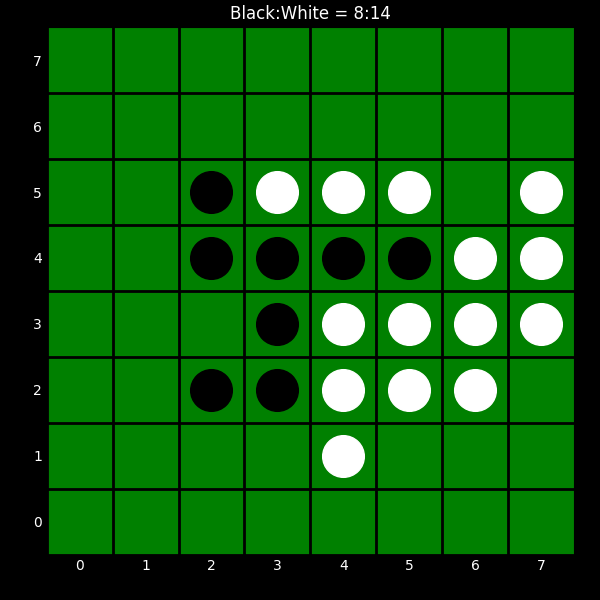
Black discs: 8
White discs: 14